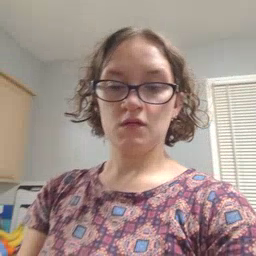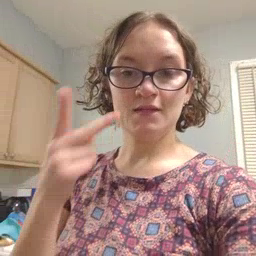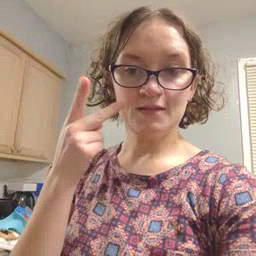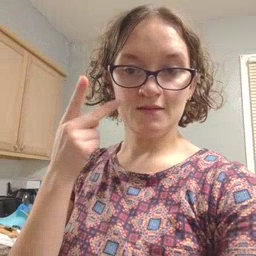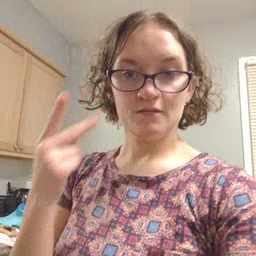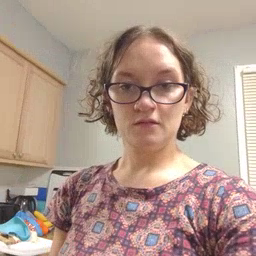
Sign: kitty